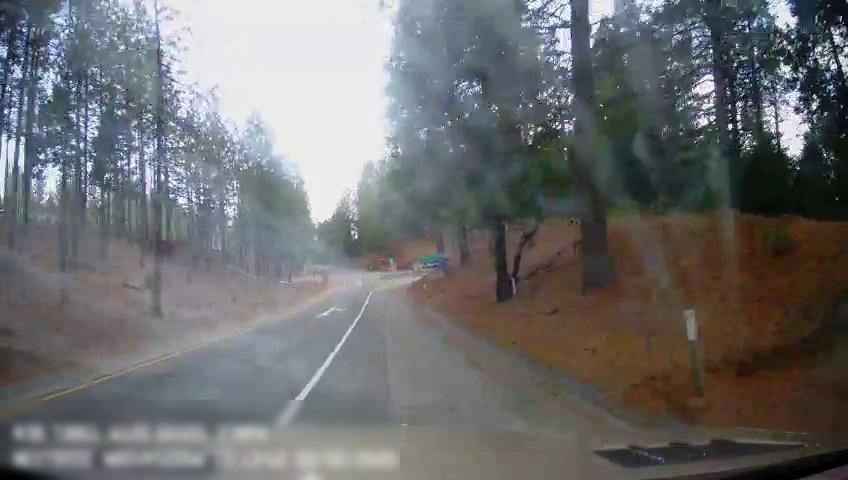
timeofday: Day
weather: Sunny
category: Drivable Space
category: Lanes | Alternate Lane
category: Lanes | Alternate Lane